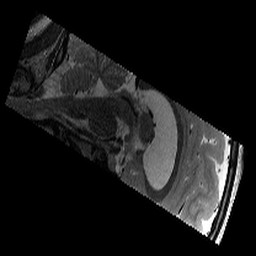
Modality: T2w
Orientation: sagittal
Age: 11
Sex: female
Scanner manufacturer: siemens
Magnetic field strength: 3 T
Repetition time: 9.23 s
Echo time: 0.067 s